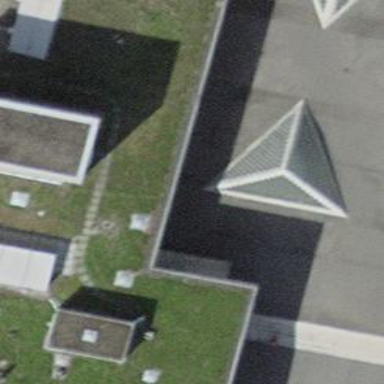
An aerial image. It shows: Building with pyramidal glass roof.